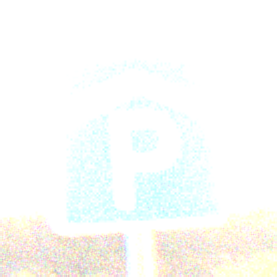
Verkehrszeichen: Parkhaus
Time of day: Night
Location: Outdoor (Nature)
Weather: Clear
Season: NotSpecified
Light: Natural